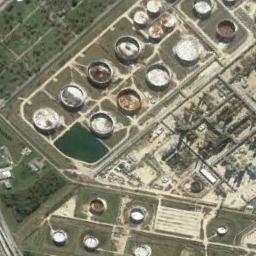
Label: storage tanks